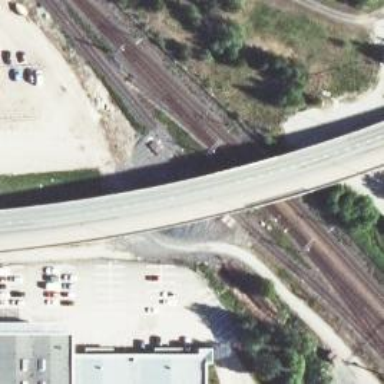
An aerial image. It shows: Railway with continuous electrified contact line.